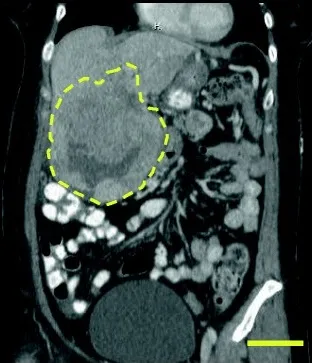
CT scan of causative upper right quadrant mass (indicated with dashed line). Scale = 5 cm.
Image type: radiology (ct)